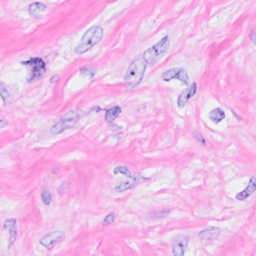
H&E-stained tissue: Breast